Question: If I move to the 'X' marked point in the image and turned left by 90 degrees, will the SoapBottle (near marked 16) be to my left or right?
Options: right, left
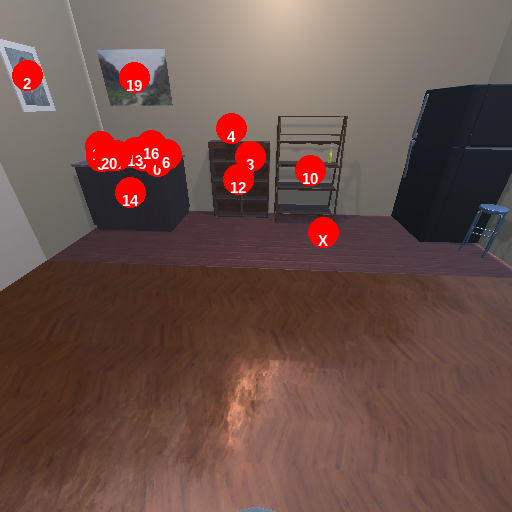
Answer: right